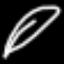
Label: leaf